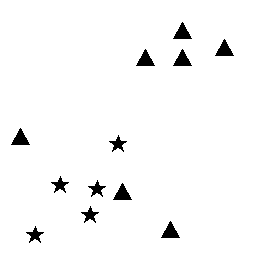
Squares: 0
Triangles: 7
Stars: 5
Total shapes: 12